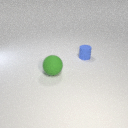
large green rubber sphere to the left of small blue rubber cylinder